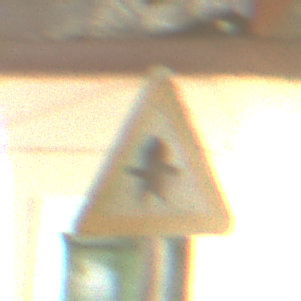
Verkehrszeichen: Vorfahrt
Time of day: Night
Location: Outdoor (Urban)
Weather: PartlyCloudy
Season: NotSpecified
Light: Artificial